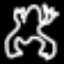
Label: frog